Question: I have a Lattice Diamond project for an SPI multiplexer, which has the following module definition:
'''
module spimux
(
input bmck,
input bssel,
input bmosi,
output bmiso,
input[3:0] a,
output[13:0] mck,
output[13:0] ssel,
output[13:0] mosi,
input[13:0] miso,
output reg[7:0] LED
);
OutputMux bmiso_mux (
.clk(osc_clk),
.out(bmiso),
.a(a),
.in(miso)
);
// the idea here is that on each rising clock edge, the module will take
// the 4-bit address a and then set *one* of the 14 bits in "in". One
// problem I see is that I don't prevent an invalid address of 0b1111 or
// 0b1110 from getting used.
module OutputMux
(
input clk,
output reg out,
input[3:0] a,
input[13:0] in
);
reg mask;
always @(posedge clk) begin
// I tried this and it didn't help my situation
//out <= (in & (14'b1 << a));
// so I tried to assign to a temp variable and then do the bitmasking.. no change.
mask = 14'b1 << a;
out <= (in[13:0] & mask);
end
endmodule
endmodule
'''
When I go into the Spreadsheet View to assign my pins, not all of them show up in the Signal Name droplist. For example, it looks like this:

You'll see that miso[0] is in there as an Input Port, but all of the other 13 miso bits are not. In addition, bmck, bssel, and bmosi are missing. They have not yet been assigned to any other pins, so can anyone explain why they would not be there?
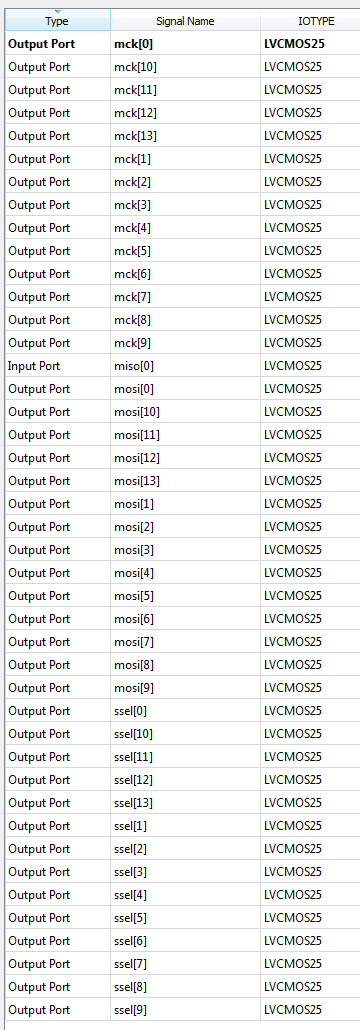
Answer: Thanks to Qiu for getting me going in the right general direction. I should have guessed that the signal name list is generated after compiling the Verilog code, so if the output/input isn't getting used, you won't need to map it to a pin.
Using compileonline.com, I was able to quickly iterate over my Verilog logic statements and figure out where the problem came from. For miso, I was able to make them appear by changing my 'always' block to look like this:
'''
always @(posedge clk) begin
out = (in[13:0] & (14'b1 << a)) > 0;
end
'''
The idea here is really simple -- out of all of the MISO inputs entering the FPGA, we only want to look at the one coming from the SPI device that is currently selected (identified by address 'a'). We just need to set 'out' to the value of the bit identified by 'a'. After masking, the value is going to be 0 or !0, so we just write this to 'out'.
I wanted to use a reduction operator, but the online compiler didn't seem to work with this notation, so I just compared to 0 instead, which seems to work. I still have to test this on hardware.